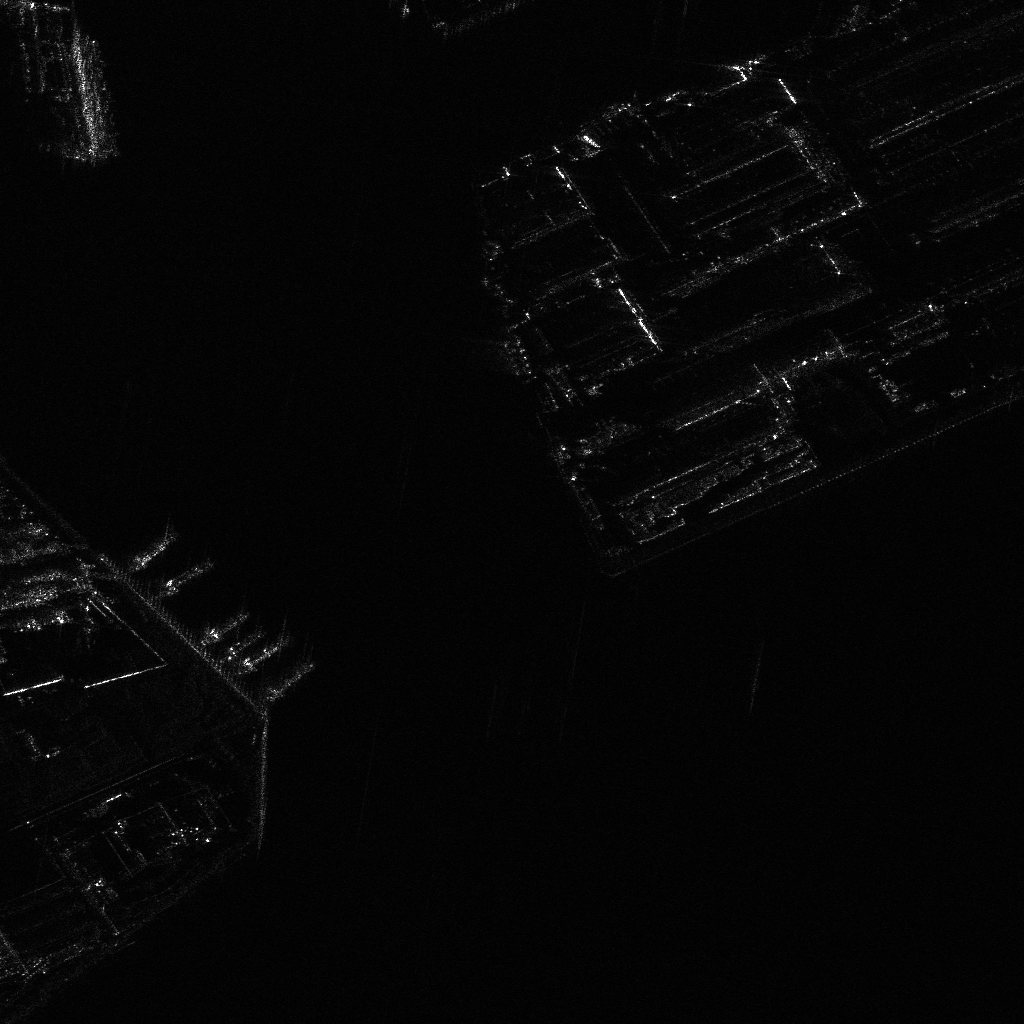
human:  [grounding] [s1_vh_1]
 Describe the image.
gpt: In the satellite image, there is  <ref>6 medium container </ref> <box>[[27, 63, 28, 69, 59], [24, 61, 25, 67, 59], [20, 58, 22, 64, 59], [16, 53, 18, 59, 59], [13, 51, 15, 57, 59], [22, 59, 24, 65, 59]]</box> located at left.